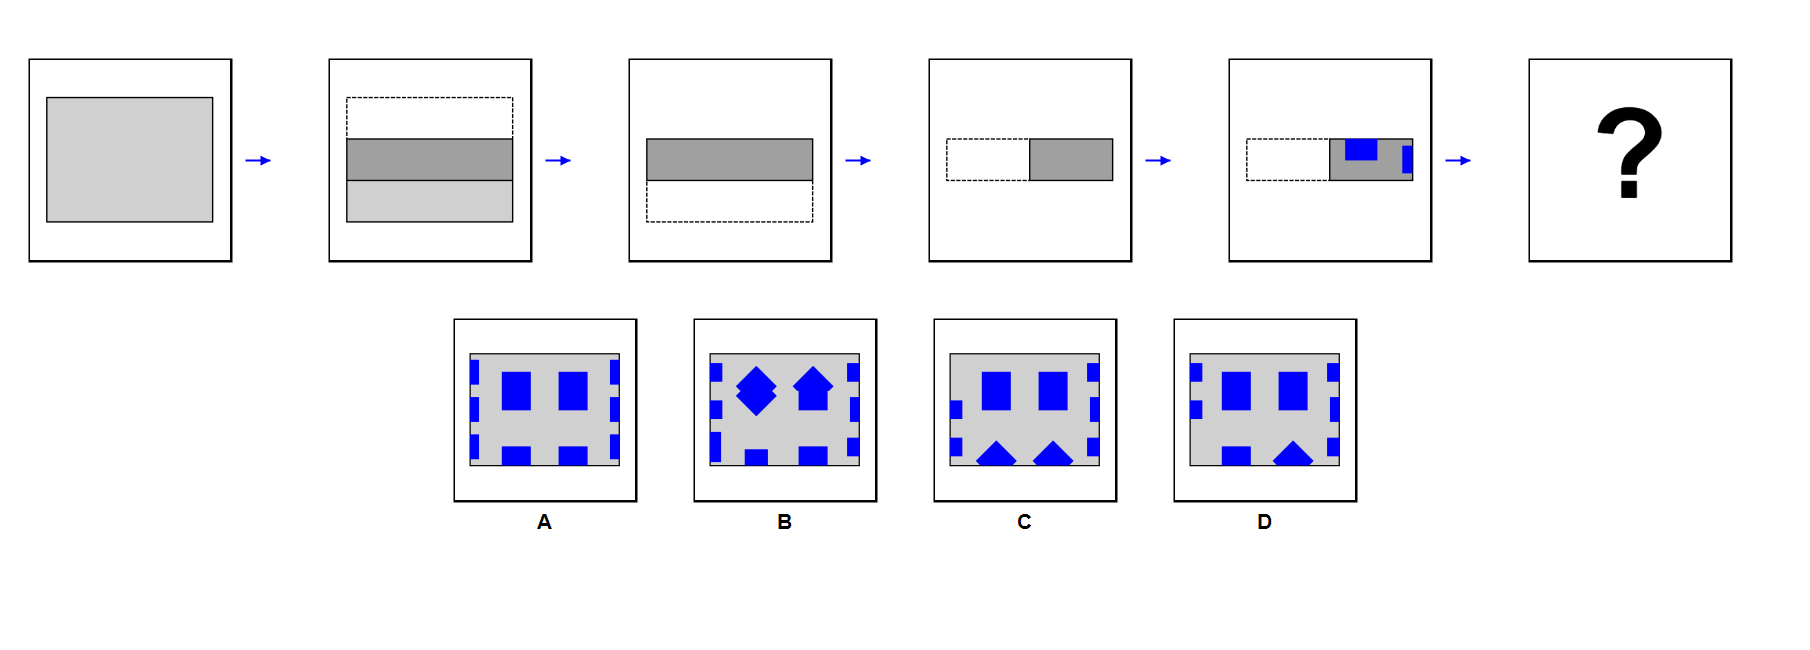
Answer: A